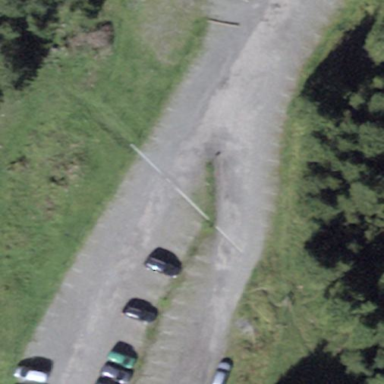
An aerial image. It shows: Parking aisle designated as service road.